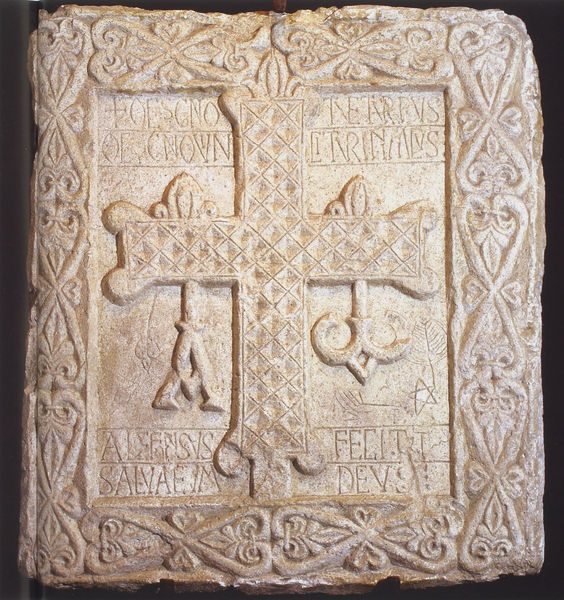
Titel: San Martín de Salas
Standort: Salas (EU - E - Asturien)
Schlagwörter: rahmen, stein, blatt, relief, kreuz, text, anker